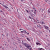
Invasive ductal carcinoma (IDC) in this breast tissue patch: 1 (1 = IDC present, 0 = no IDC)